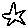
Label: star